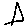
Label: triangle